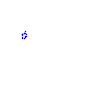
Particle: proton